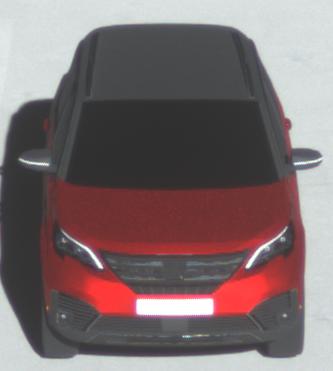
Make: Peugeot
Model: 5008 1.2 PureTech 130 Active
Detailed model: 5008 (II) (03/17 - 09/20)
Model produced from: 2017/03
Model produced until: 2018/07
Doors: 5
Color: red
Road condition: dry road
Daytime: morning or afternoon
Contrast: high contrast